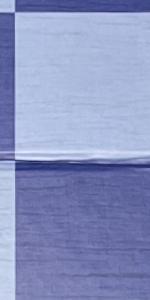
Label: Empty